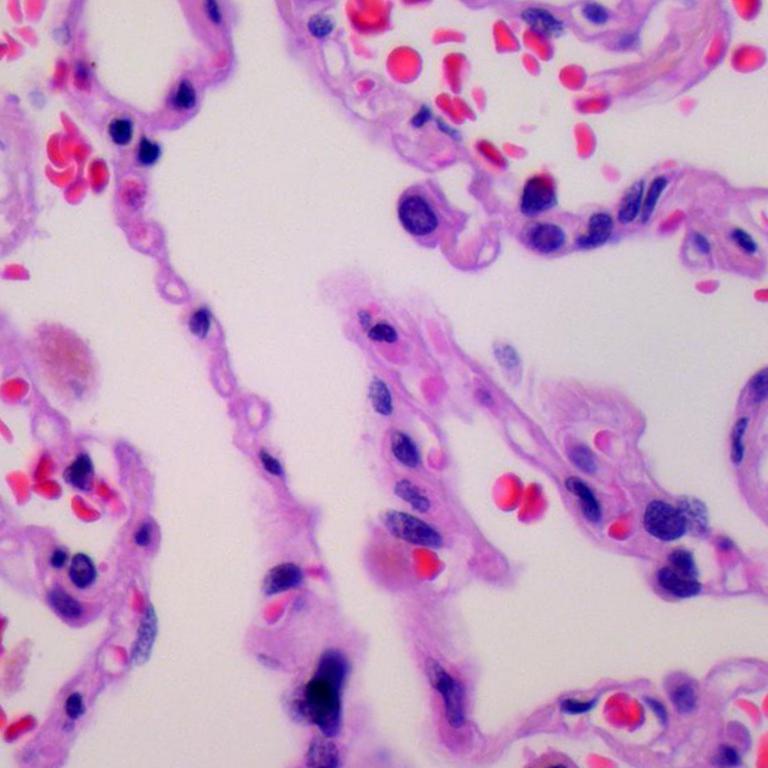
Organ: lung
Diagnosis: benign